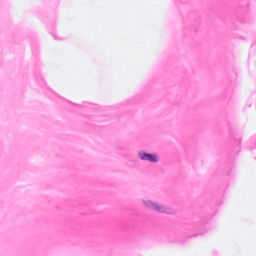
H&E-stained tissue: Breast